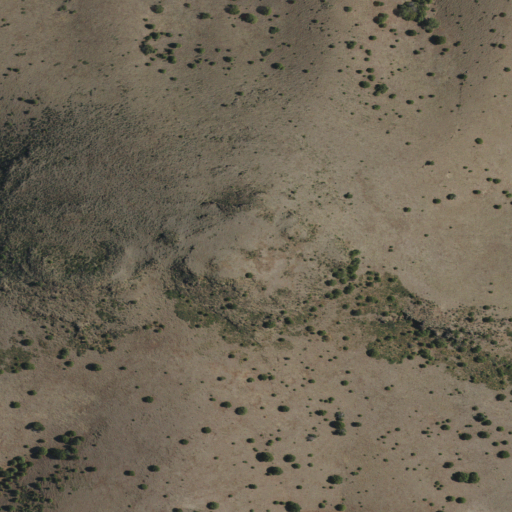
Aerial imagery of mountain in New Mexico named Emery Peak containing shrub, evergreen forest, and grassland